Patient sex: F
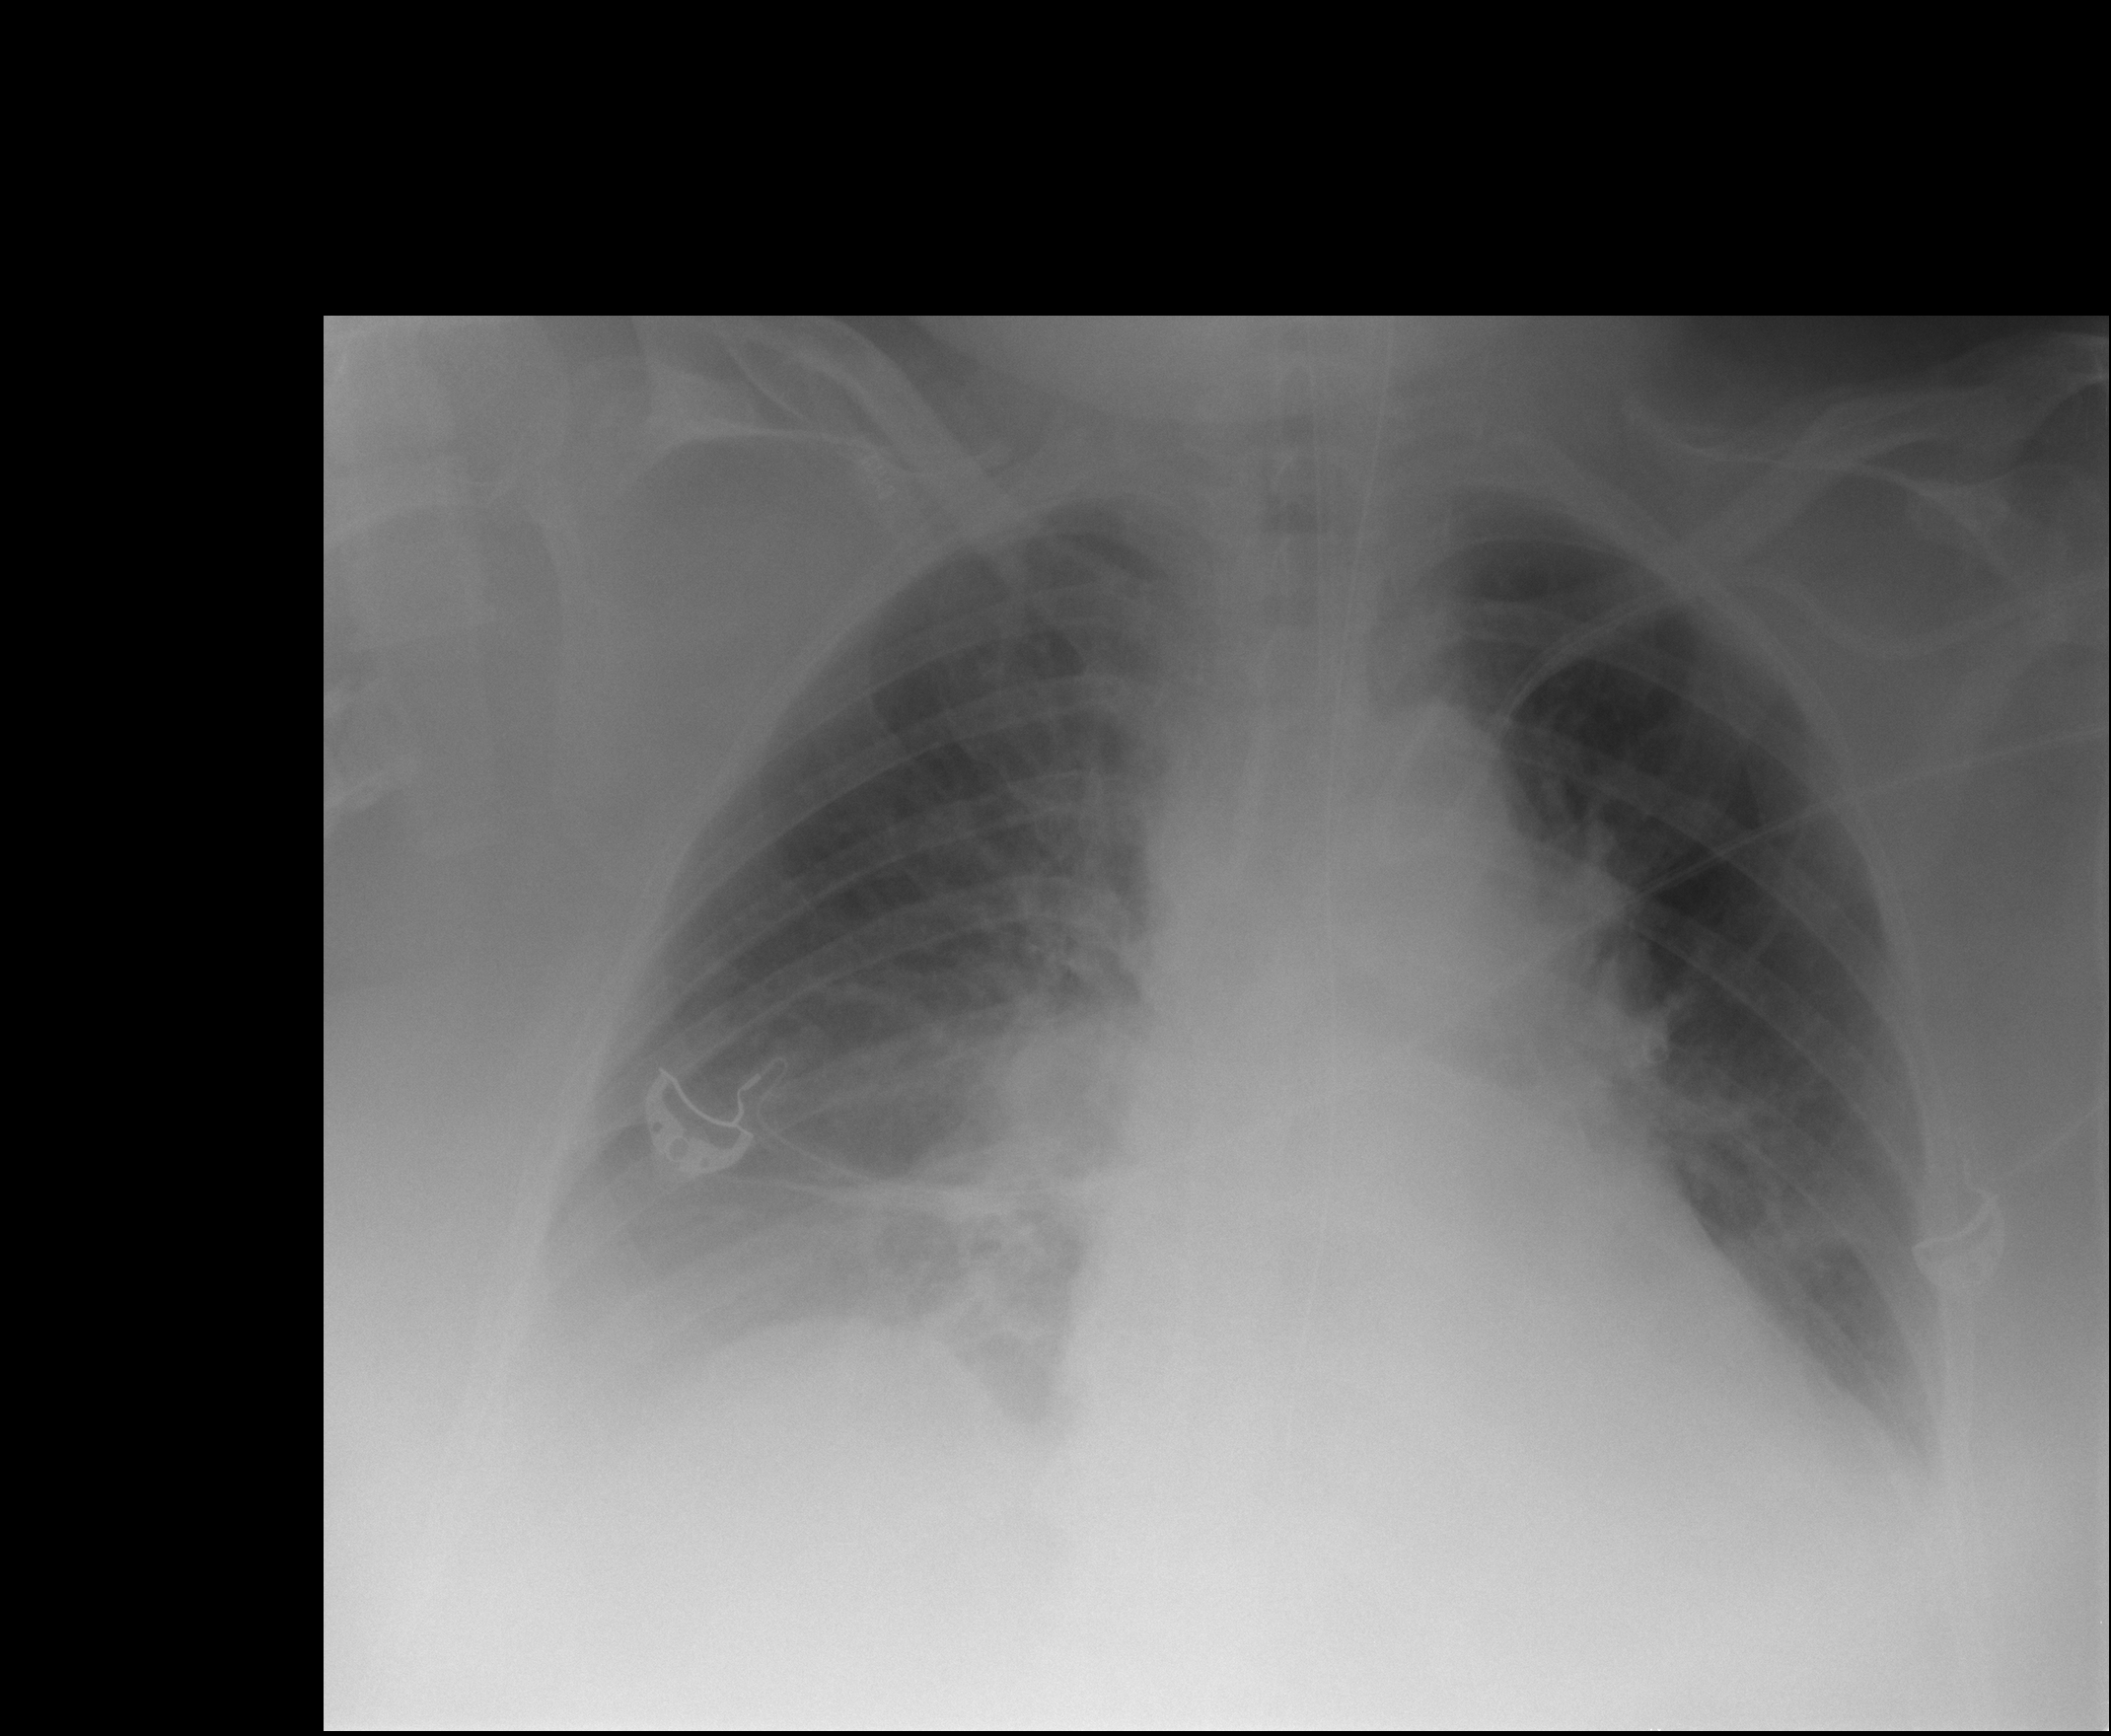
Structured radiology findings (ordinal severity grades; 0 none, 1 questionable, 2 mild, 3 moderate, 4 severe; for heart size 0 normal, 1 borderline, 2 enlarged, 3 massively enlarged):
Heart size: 2
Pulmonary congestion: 0
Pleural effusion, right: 2
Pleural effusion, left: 1
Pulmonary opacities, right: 0
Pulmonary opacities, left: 0
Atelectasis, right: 2
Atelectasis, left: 1